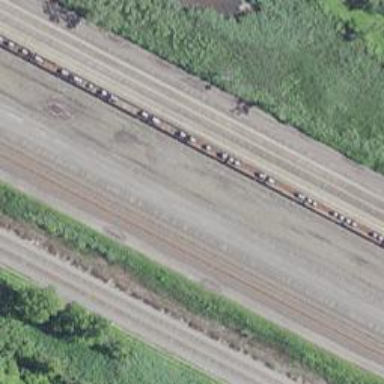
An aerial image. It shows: Railway yard used for manifest purposes.